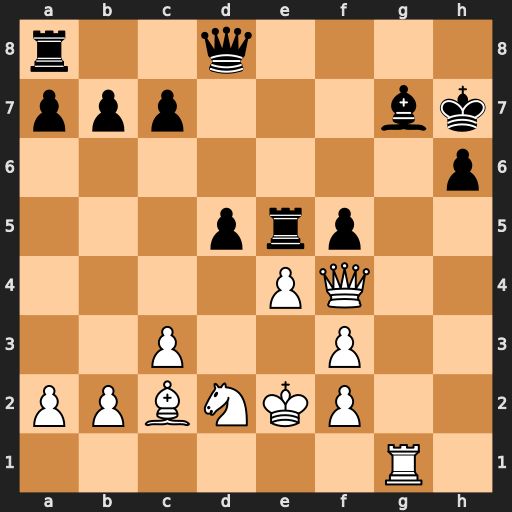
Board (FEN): r2q4/ppp3bk/7p/3prp2/4PQ2/2P2P2/PPBNKP2/6R1
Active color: w
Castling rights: -
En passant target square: -
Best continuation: Rxg7+ Kxg7 Qxe5+